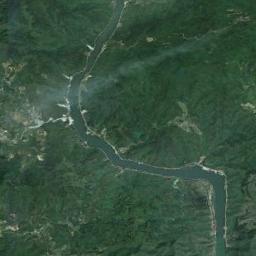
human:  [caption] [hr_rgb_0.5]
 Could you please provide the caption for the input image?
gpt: The river goes through the green grass .

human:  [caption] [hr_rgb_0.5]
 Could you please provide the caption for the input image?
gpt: A curved, Approximately S-shaped, Light green river with tributaries and green mountains on both sides of the shore .

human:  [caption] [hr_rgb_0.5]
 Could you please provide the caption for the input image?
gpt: The dark green river with a winding bank goes through the mountainous area covered with vegetation .

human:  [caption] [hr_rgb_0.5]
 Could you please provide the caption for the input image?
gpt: The river is surrounded by trees .

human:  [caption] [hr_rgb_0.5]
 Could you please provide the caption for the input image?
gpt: There are green forests around the river .